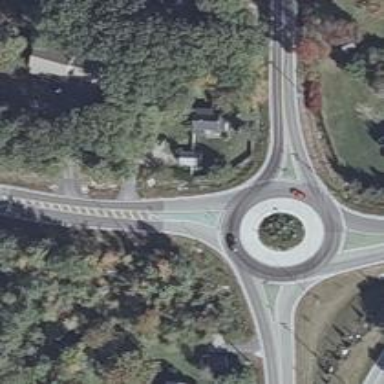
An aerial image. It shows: Secondary road with asphalt surface leading to roundabout.